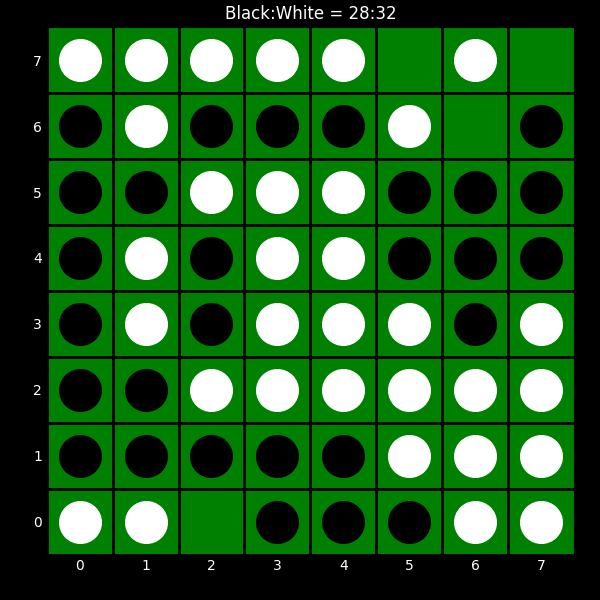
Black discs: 28
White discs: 32